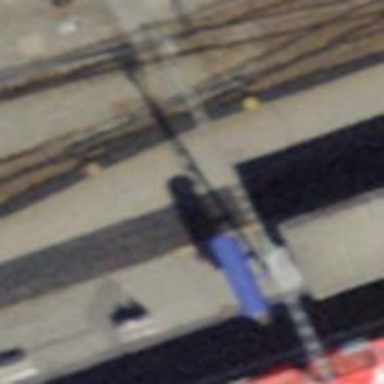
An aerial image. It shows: Crossing for the railway.